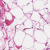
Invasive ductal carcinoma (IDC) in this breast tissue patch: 0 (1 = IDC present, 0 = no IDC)